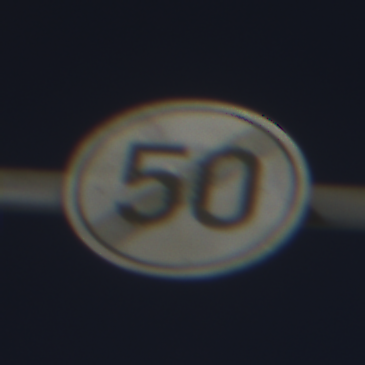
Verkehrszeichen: EndeGeschwindigkeit50
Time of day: Night
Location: Outdoor (Urban)
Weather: PartlyCloudy
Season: NotSpecified
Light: Artificial